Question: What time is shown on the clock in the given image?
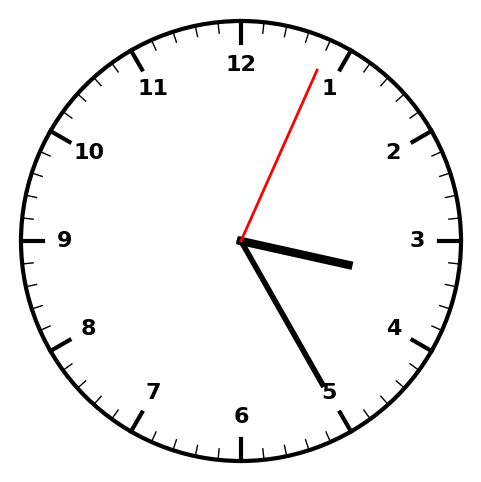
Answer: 03:25:04